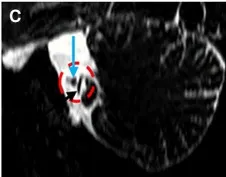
Three-dimensional T2-weighted images. Demonstrating the AICA. Black arrow),. The VII/VIII complex. Green arrow).
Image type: radiology (mri)